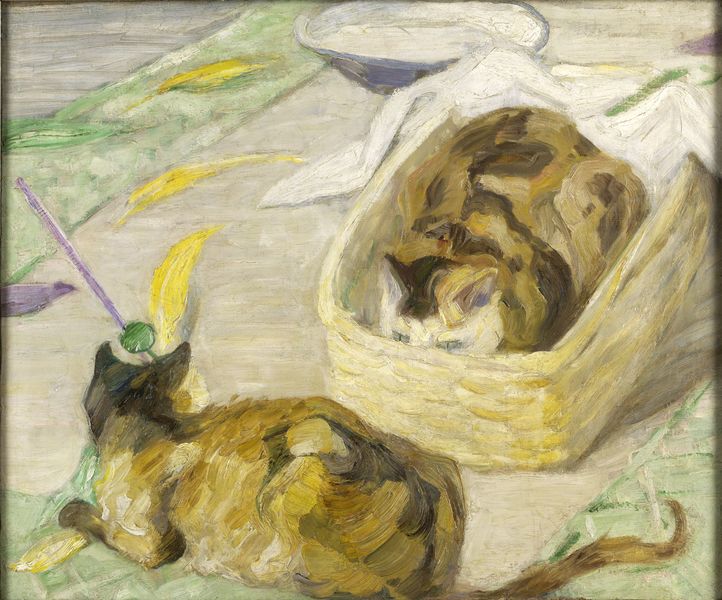
Titel: Katzenkorb (Katzenstudie III)
Künstler: Franz Marc
Standort: Wien
Institution: Albertina, Wien
Schlagwörter: blätter, gemälde, weiß, gelb, grün, ocker, sitzen, braun, hell, licht, rücken, tisch, ölbild, blick, tier, tiere, tuch, malerei, teppich, augen, federn, schale, schüssel, teller, öl, decke, ohren, fell, schwanz, zwei, sonnenlicht, lila, herbst, ölgemälde, spielen, detail, korb, pfoten, warten, spiel, katze, geflecht, haustier, milch, kugel, jagd, pfote, lauer, versteck, säugetier, körbchen, kanarienvogel, katzen, napf, verstecken, spielzeug, marc, lauern, hauskatze, 2, katne, wäschekorb